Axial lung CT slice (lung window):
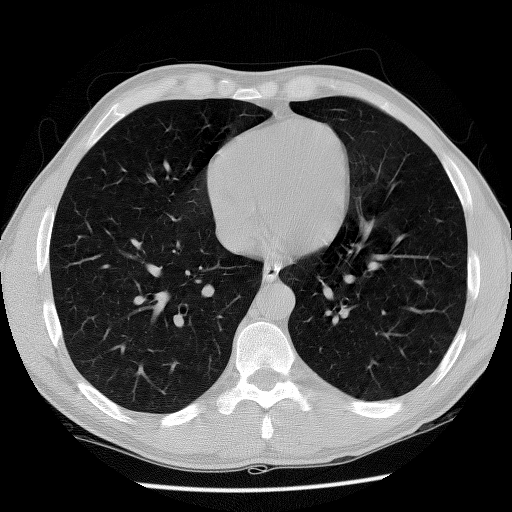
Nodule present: no